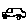
Label: car